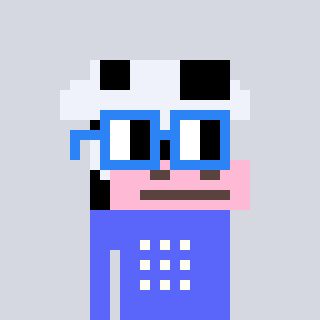
a pixel art character with square blue glasses, a cow-shaped head and a purple-colored body on a cool background